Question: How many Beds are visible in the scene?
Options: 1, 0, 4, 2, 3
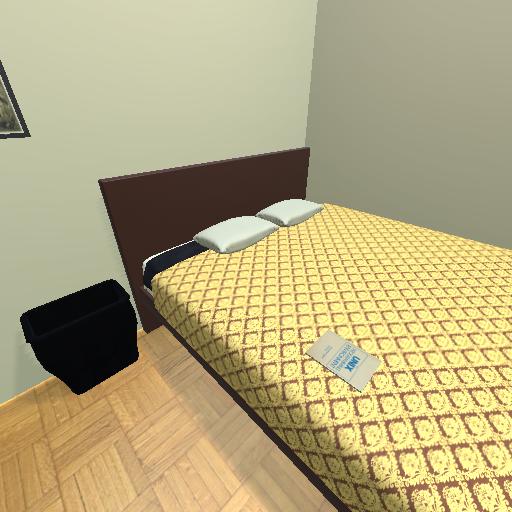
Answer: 1